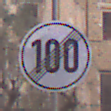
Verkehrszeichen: EndeGeschwindigkeit100
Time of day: MorningAfternoon
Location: Outdoor (Urban)
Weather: PartlyCloudy
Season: NotSpecified
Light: Natural